Question: From the plot below, I'd like to constrain the transition from green to red (the yellow part) to be at the red line. I'd like green colors when z<1 and red when z>1, and the yellow colour to be centered on z=1.
'''
library(ggplot2)
'''
(just necessary to illustrate the plot)
'''
x=seq(0,5,length=1e2)
y=seq(0,5,length=1e2)
#
df=expand.grid(x=x,y=y)
df$z=df$x*df$y
'''
'''
ggplot(data=df, aes(x=x,y=y,z=z,fill=z)) +
geom_raster()+
stat_contour(breaks=1, size=1, colour="red") +
scale_fill_gradientn (colours=colorRampPalette (c ("green", "yellow","red")) (20))
'''

Thank you for your help
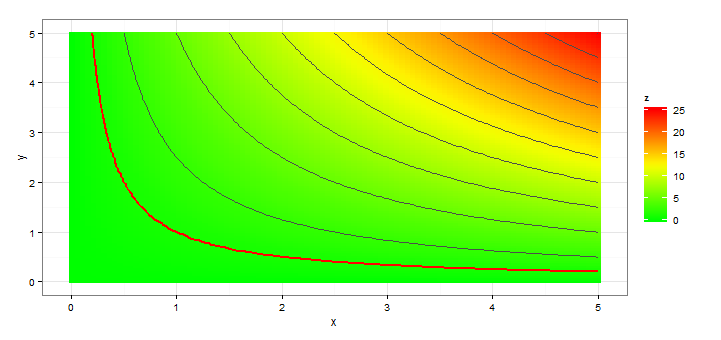
Answer: Here's one way to create the plot. As @CMichael has pointed out, the function 'scale_fill_gradient2' can be used. It allows the specification of a continuous colour scale based on three colours.
'''
ggplot(data=df, aes(x = x, y = y, z = z, fill = z)) +
geom_raster() +
stat_contour(breaks = 1, size = 1, colour = "red") +
scale_fill_gradient2(low = "green", mid = "yellow", high = "red", midpoint = 1)
'''